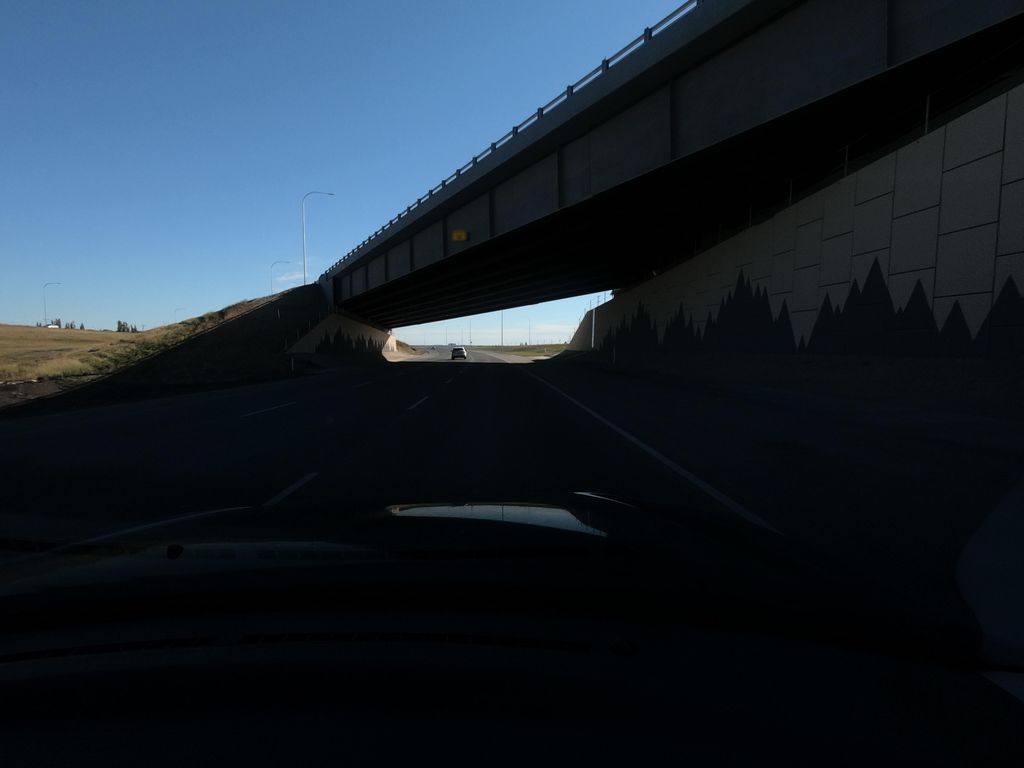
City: calgary